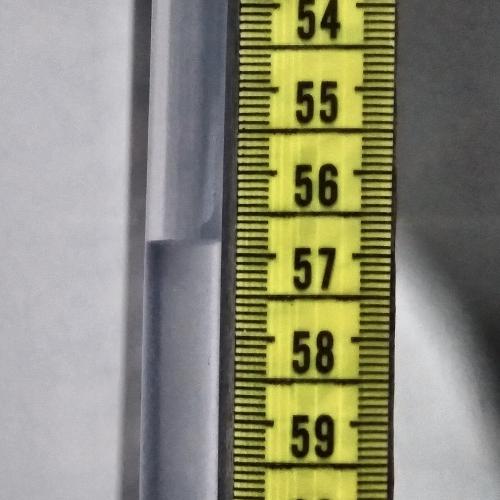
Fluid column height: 56.8 cm